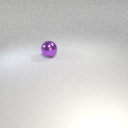
large purple metal sphere